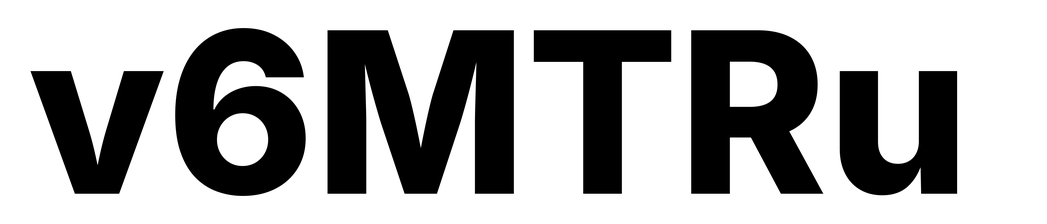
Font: Inter_ExtraBold